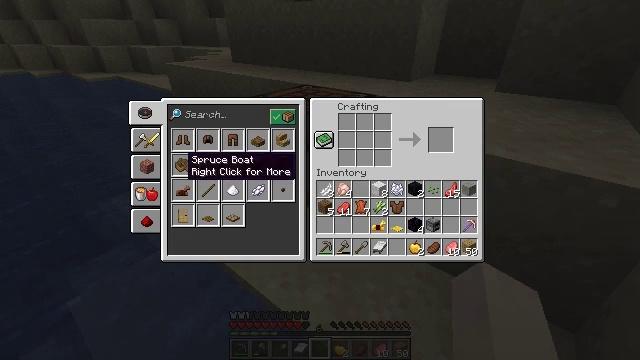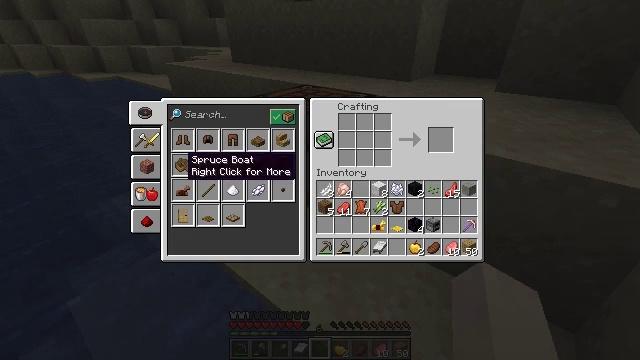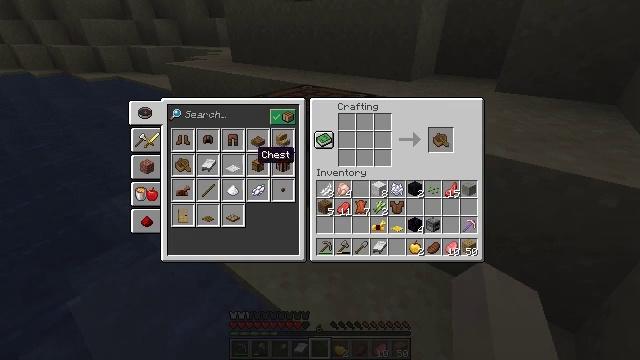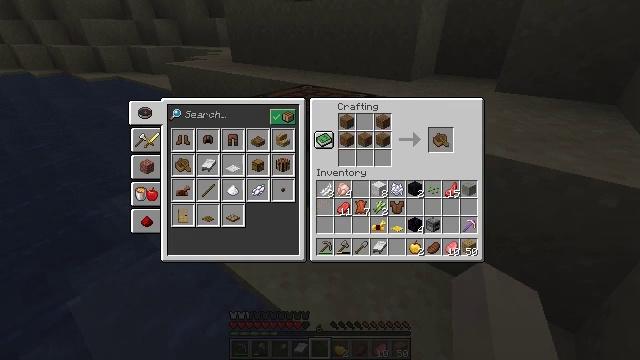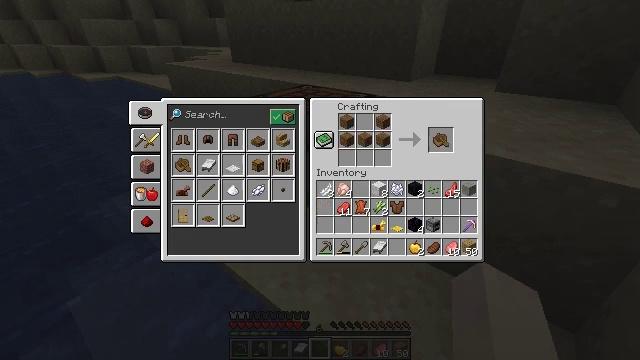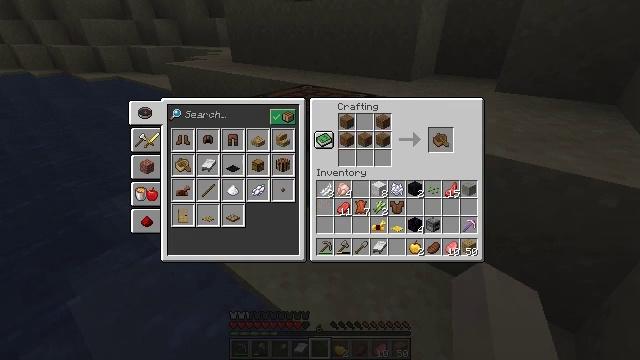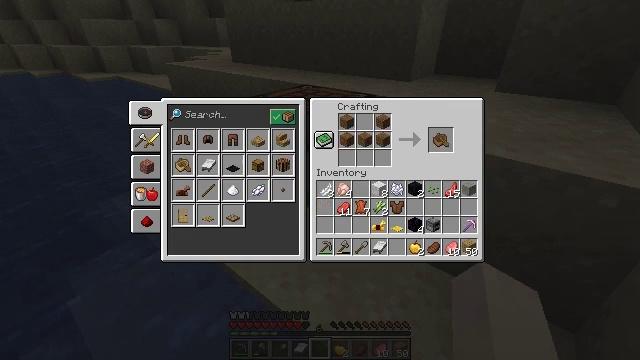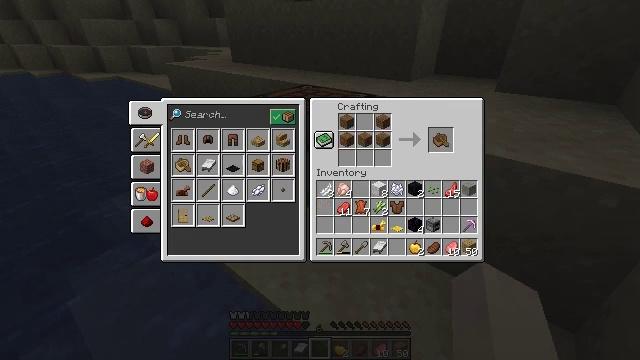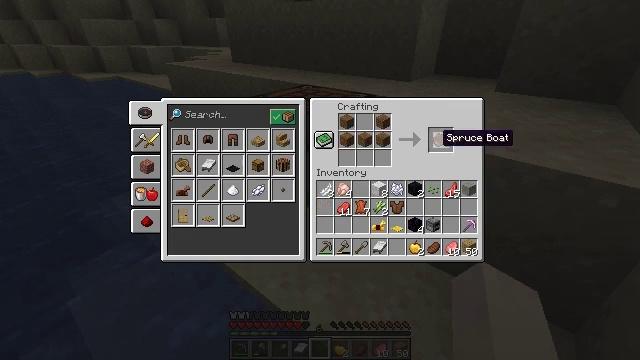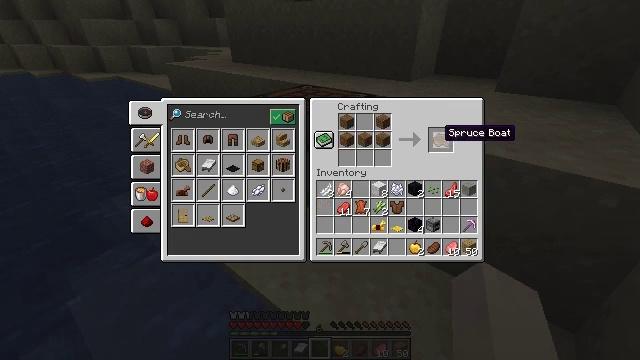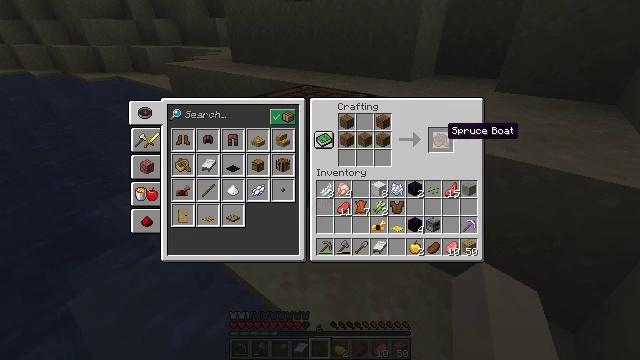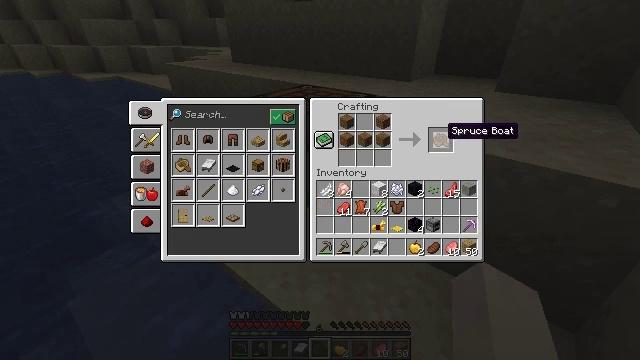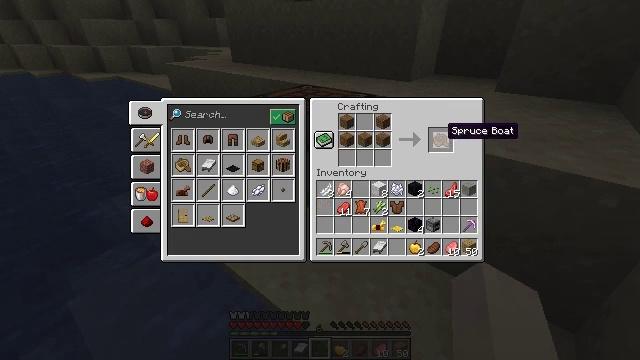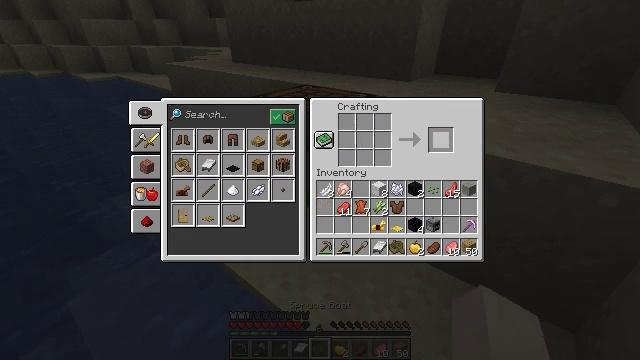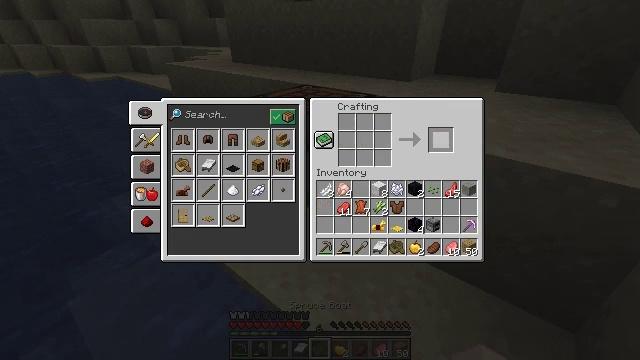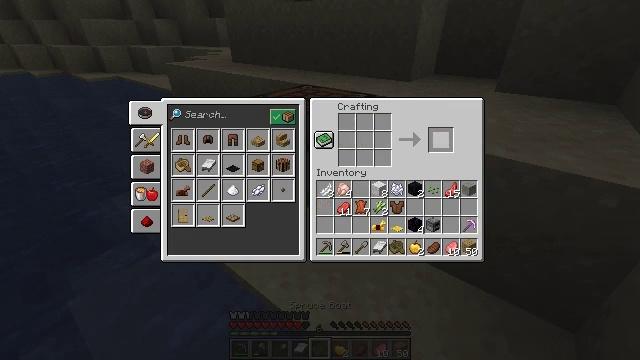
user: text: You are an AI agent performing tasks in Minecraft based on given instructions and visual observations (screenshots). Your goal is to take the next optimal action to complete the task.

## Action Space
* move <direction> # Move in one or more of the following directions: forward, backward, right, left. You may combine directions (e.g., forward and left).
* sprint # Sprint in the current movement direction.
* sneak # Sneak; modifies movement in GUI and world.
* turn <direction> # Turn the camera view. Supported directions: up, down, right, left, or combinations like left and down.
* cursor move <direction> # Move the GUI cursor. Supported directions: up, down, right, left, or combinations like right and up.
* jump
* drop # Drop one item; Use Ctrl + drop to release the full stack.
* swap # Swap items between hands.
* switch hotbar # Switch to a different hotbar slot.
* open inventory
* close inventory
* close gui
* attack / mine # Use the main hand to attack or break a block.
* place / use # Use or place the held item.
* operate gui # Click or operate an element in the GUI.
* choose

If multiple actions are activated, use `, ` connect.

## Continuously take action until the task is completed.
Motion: motion action
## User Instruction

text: To get a spruce boat, place planks in the crafting table.
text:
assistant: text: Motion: no_op
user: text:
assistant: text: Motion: cursor move right
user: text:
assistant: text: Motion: cursor move right and up
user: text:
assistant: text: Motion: cursor move right
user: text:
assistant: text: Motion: cursor move right
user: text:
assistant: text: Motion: no_op
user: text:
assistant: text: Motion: no_op
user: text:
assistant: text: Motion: no_op
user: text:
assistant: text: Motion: no_op
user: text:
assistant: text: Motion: no_op
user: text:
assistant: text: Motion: sneak
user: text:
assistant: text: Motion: sneak
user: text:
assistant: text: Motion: sneak, operate gui
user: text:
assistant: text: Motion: sneak, operate gui
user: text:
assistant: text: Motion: sneak, operate gui
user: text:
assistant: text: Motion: sneak
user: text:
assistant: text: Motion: no_op
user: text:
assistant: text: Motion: no_op